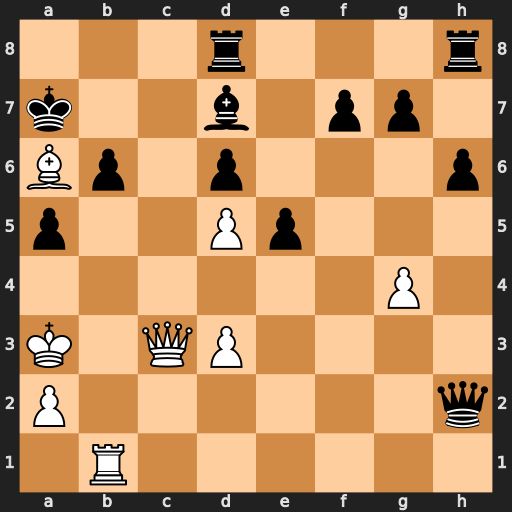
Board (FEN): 3r3r/k2b1pp1/Bp1p3p/p2Pp3/6P1/K1QP4/P6q/1R6
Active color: w
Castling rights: -
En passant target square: -
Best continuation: Qc7+ Kxa6 Qxb6#